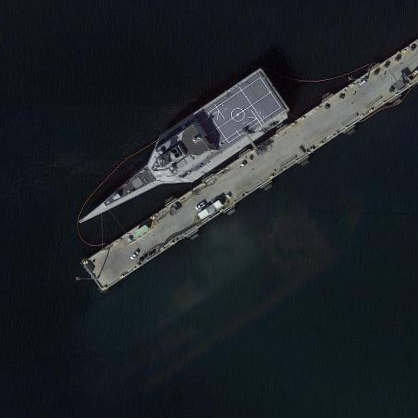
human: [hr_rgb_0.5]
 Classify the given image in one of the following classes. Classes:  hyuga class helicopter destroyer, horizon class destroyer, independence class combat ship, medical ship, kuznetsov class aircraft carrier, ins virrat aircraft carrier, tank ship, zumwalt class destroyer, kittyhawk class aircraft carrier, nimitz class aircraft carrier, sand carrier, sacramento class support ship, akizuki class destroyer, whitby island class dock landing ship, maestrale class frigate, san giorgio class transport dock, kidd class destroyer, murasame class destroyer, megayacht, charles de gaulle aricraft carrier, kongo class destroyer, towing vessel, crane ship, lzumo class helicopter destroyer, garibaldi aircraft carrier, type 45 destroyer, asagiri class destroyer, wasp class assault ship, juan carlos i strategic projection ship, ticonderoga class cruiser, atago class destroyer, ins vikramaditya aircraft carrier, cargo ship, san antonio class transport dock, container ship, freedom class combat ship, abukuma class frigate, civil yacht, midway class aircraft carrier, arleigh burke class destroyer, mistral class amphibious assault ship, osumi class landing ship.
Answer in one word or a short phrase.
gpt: Independence class combat ship